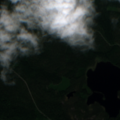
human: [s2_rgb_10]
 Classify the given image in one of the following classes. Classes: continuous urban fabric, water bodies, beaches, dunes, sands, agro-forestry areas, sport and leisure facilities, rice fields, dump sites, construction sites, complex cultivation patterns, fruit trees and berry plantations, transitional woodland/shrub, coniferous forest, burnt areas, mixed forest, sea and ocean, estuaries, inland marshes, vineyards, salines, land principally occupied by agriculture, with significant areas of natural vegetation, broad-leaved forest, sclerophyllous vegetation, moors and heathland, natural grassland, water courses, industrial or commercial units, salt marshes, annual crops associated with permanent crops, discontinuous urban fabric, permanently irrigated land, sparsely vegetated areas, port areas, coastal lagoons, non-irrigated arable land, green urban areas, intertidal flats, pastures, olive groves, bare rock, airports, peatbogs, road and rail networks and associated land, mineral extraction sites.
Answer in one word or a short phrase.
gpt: coniferous forest, mixed forest, water bodies